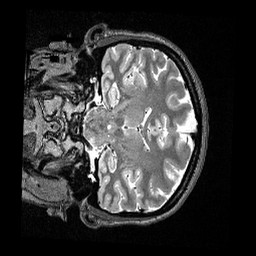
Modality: T2w
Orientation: coronal
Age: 31
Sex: female
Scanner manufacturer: siemens
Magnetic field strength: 3 T
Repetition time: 3.2 s
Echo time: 0.479 s